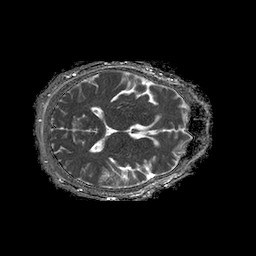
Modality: ADC
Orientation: axial
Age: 48
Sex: female
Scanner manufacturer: philips
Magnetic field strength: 1.5 T
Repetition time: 4.6 s
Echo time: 0.08941 s